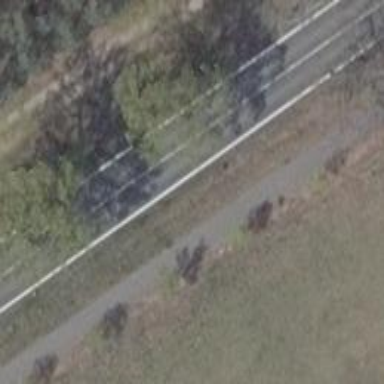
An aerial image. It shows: Asphalt path.